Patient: sex F, age 40
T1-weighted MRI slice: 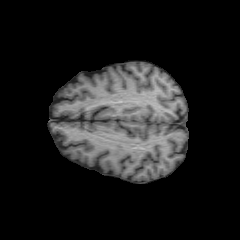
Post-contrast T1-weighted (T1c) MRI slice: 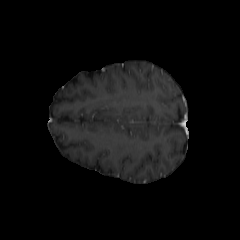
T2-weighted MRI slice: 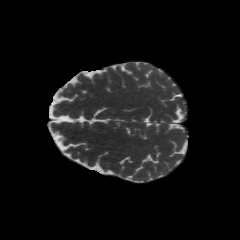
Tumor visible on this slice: no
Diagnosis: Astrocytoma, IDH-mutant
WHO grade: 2